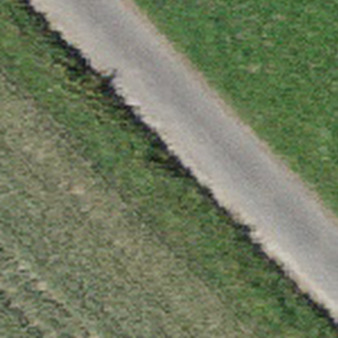
Label: other